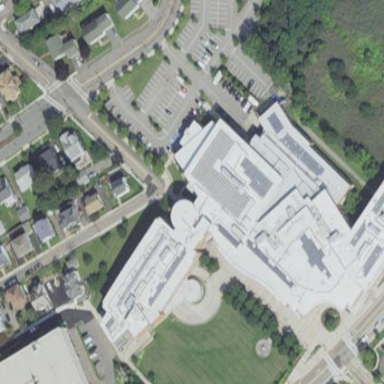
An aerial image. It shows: School building.